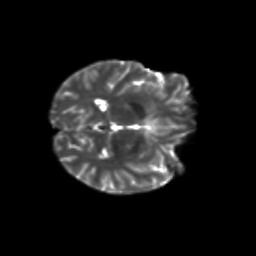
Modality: T2w
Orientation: axial
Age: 21
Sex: male
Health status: healthy
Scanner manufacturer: siemens
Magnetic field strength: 3 T
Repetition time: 8.6 s
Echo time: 0.095 s